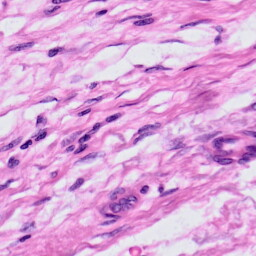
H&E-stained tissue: Skin